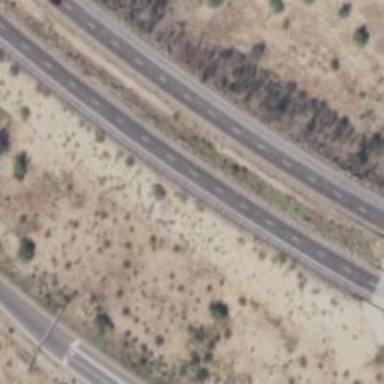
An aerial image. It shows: Expressway with asphalt surface classified as trunk highway.